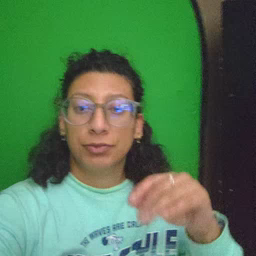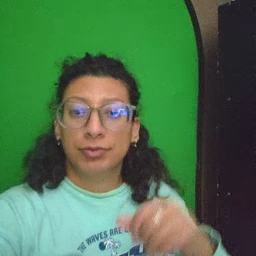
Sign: stuck